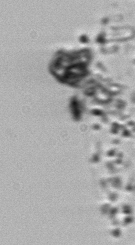
Label: Phaeocystis_debris